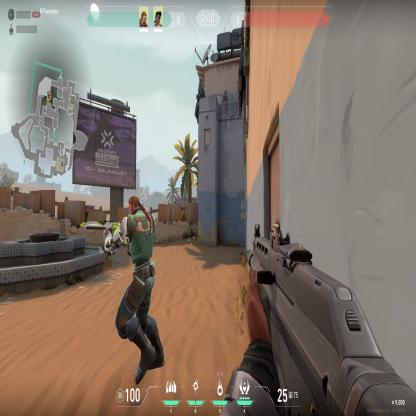
Label: teammate